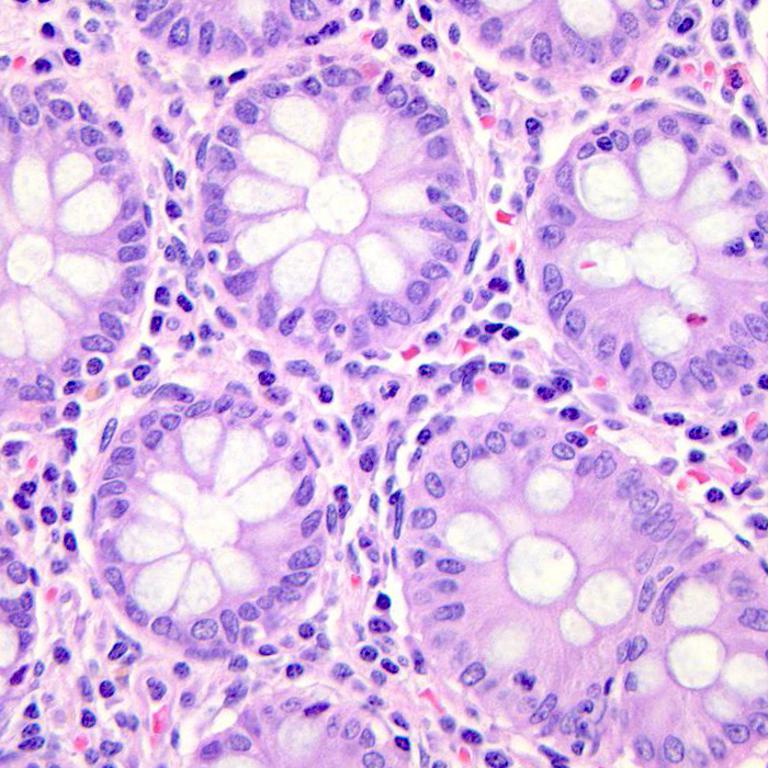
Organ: colon
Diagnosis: benign